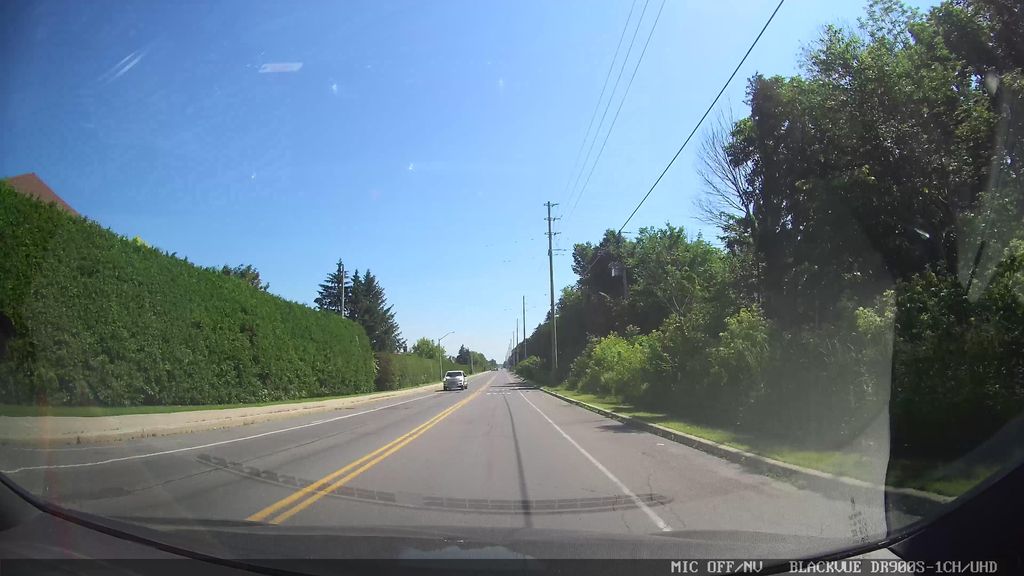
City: ottawa-gatineau